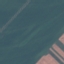
Land use / land cover: AnnualCrop